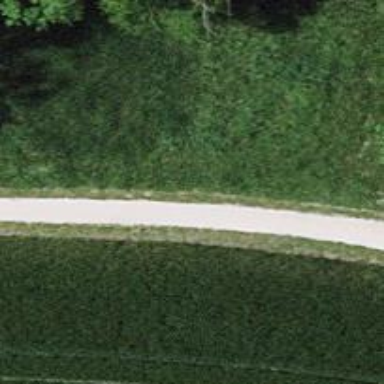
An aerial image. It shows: Compacted path road.